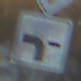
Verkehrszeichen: VerlaufVorfahrtsstrasse6
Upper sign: Vorfahrtsstrasse
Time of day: SunriseSunset
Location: Outdoor (Nature)
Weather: Clear
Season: Winter
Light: Natural